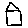
Label: house